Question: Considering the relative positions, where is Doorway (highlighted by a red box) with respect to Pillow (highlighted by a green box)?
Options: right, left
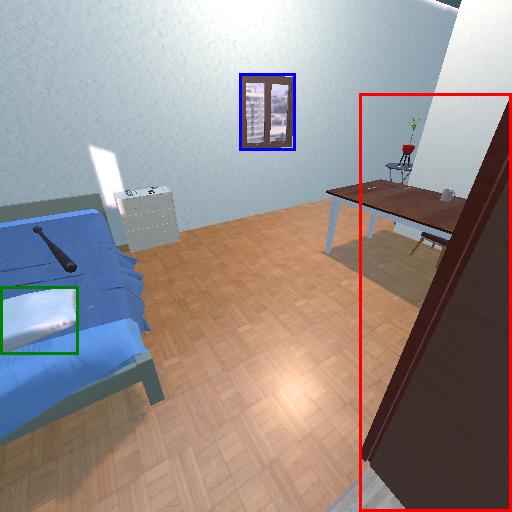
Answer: right